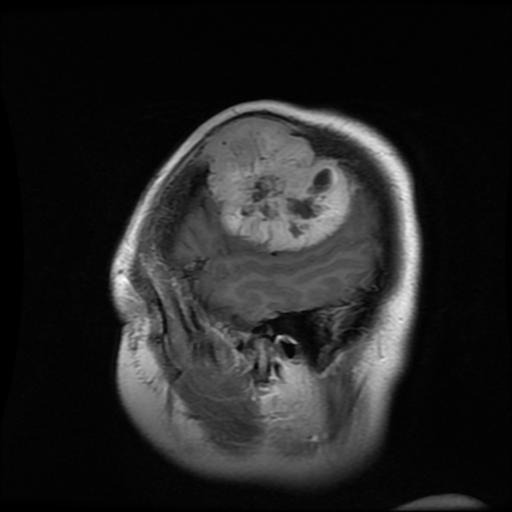
Label: meningioma